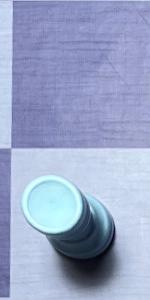
Label: Rook_White